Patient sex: M
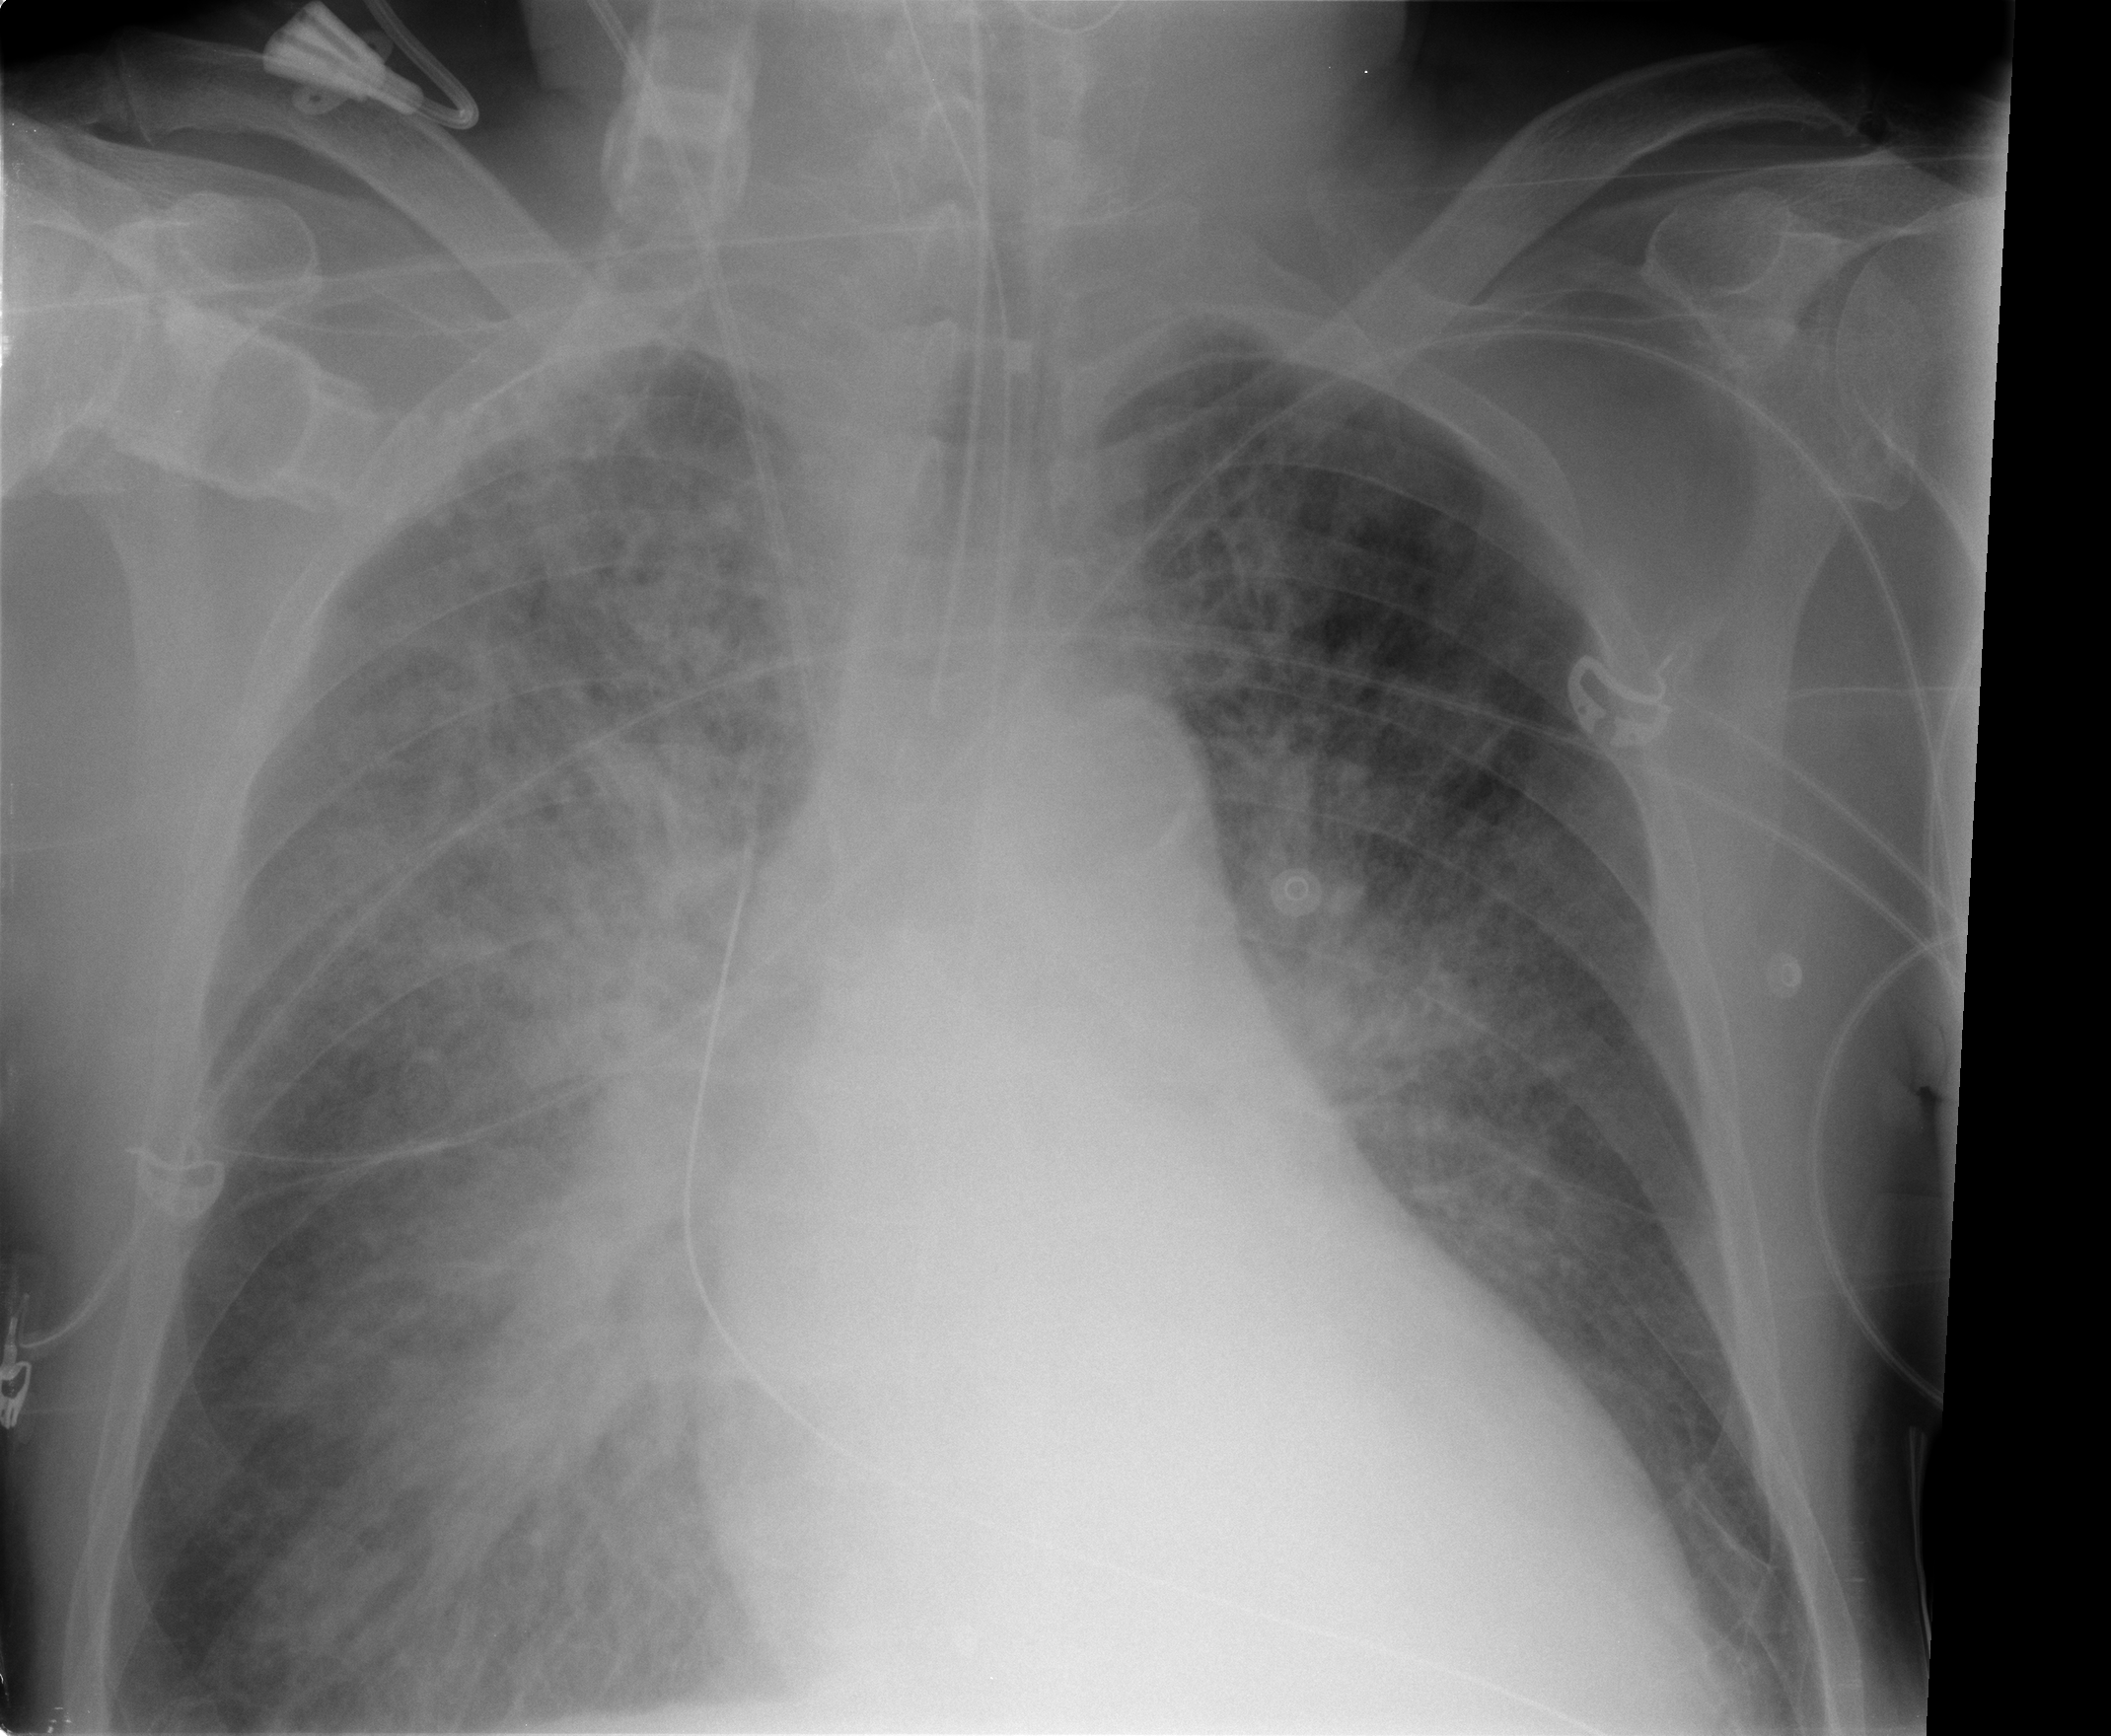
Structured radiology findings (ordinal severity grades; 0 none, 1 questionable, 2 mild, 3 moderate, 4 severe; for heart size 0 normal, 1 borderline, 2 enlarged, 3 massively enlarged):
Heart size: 0
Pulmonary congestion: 3
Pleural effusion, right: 0
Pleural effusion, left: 0
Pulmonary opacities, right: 3
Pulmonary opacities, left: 2
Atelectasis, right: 2
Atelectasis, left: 2